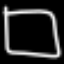
Label: square